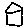
Label: house